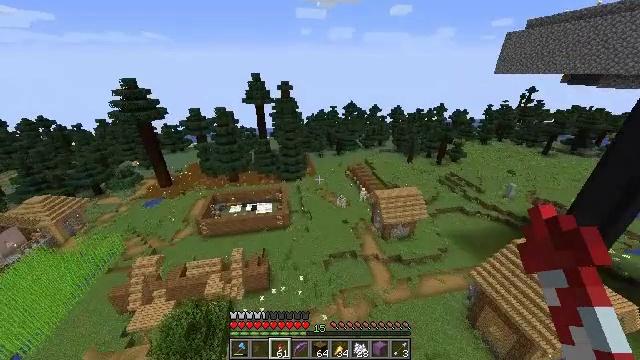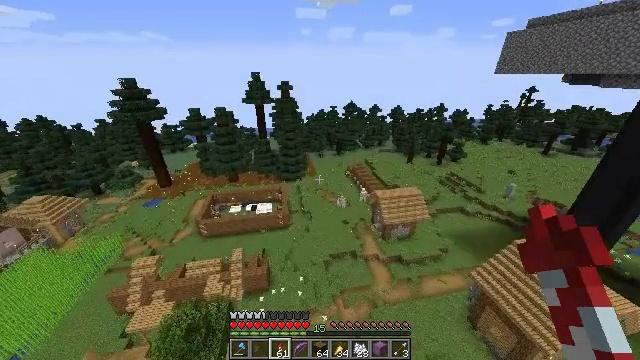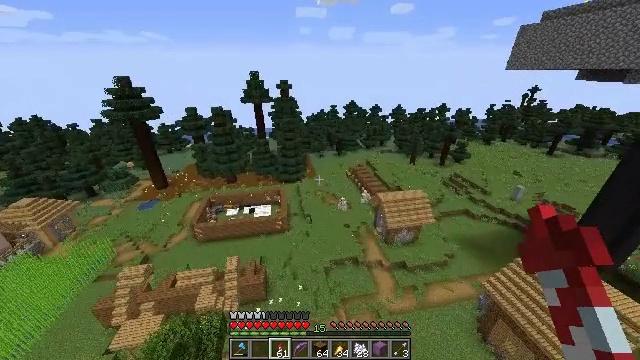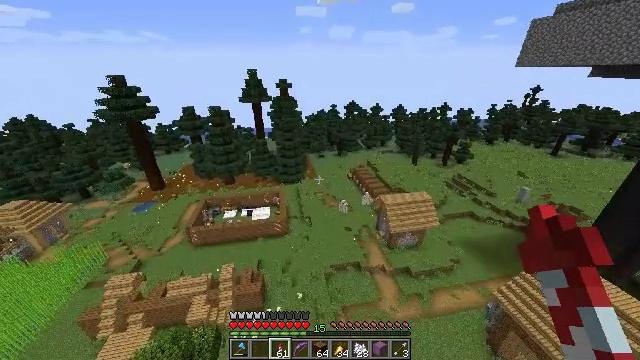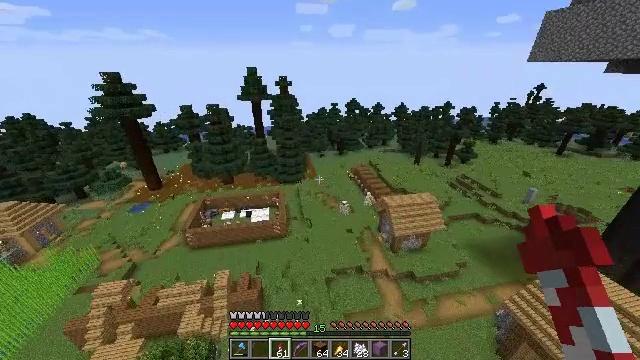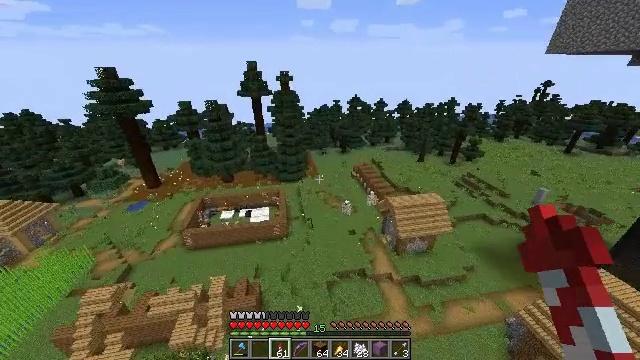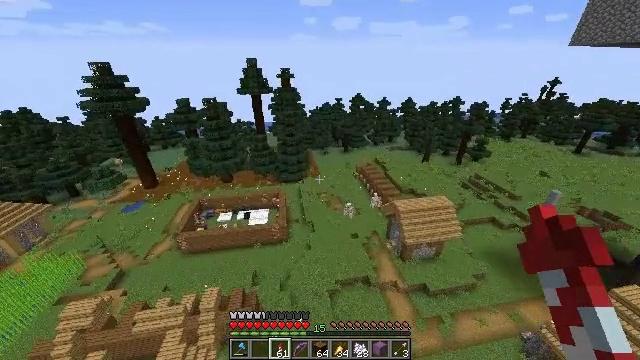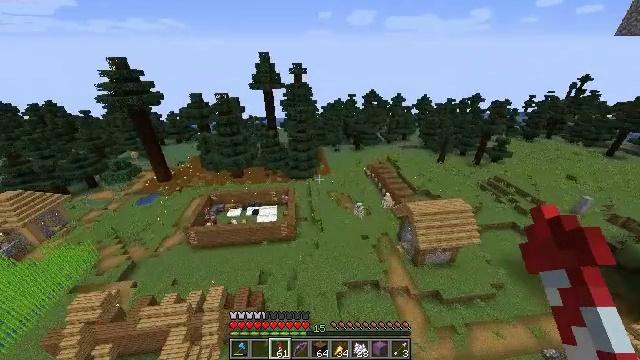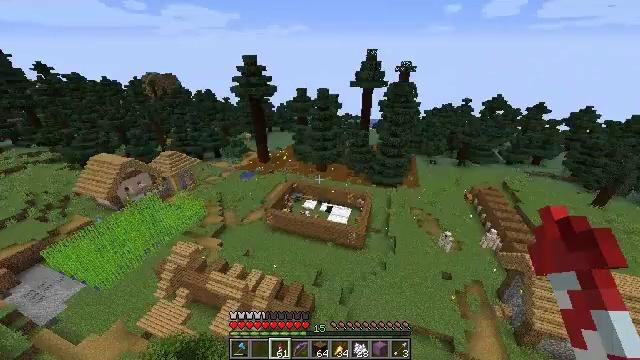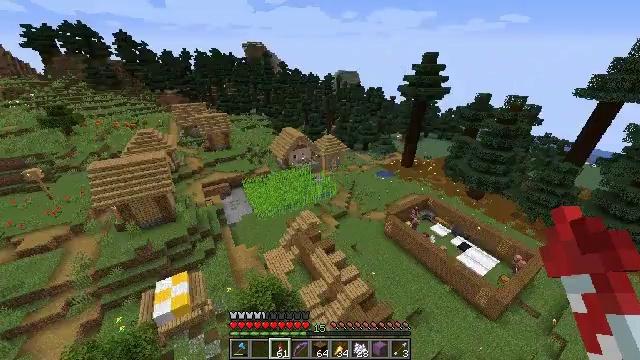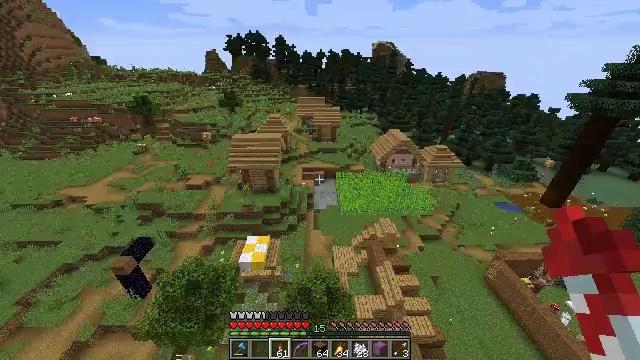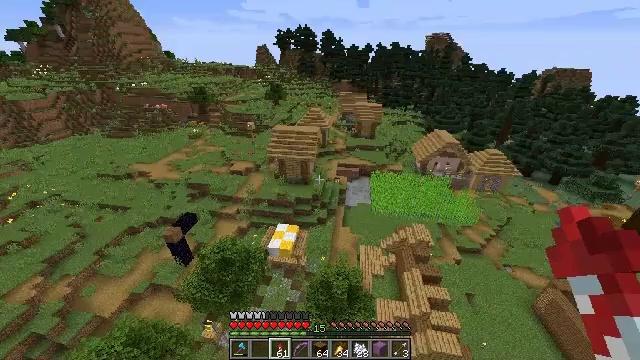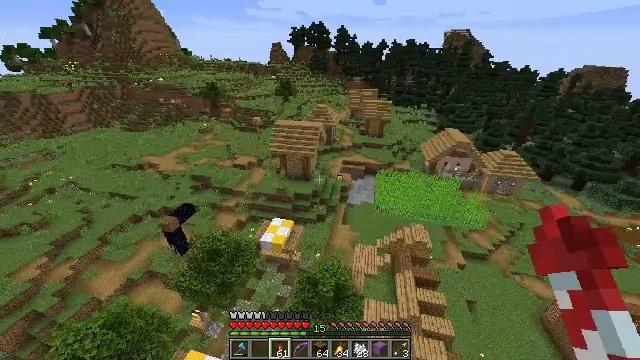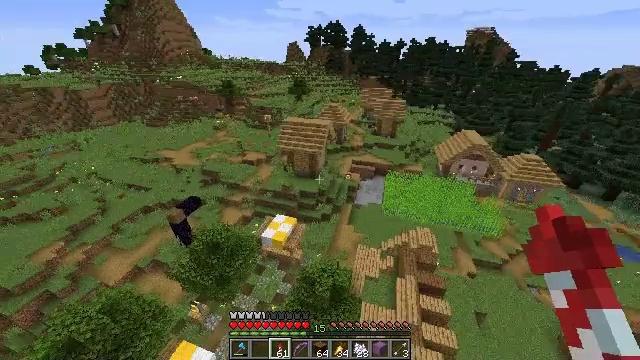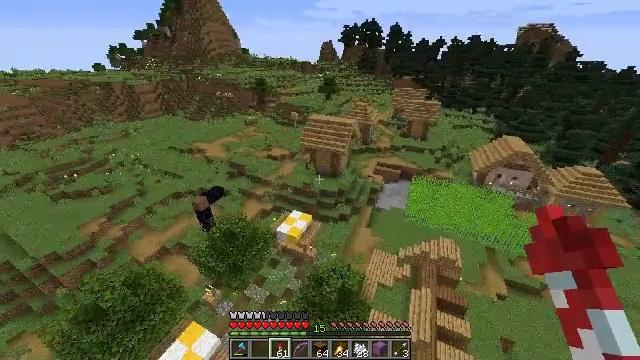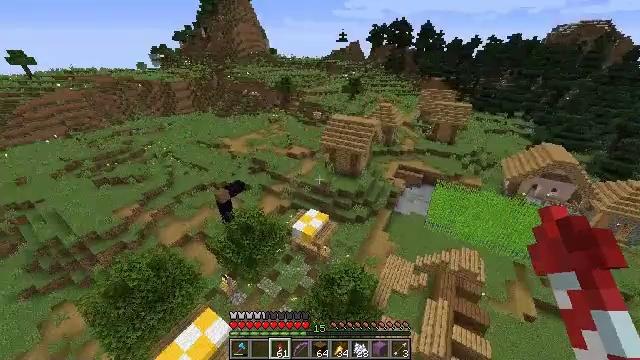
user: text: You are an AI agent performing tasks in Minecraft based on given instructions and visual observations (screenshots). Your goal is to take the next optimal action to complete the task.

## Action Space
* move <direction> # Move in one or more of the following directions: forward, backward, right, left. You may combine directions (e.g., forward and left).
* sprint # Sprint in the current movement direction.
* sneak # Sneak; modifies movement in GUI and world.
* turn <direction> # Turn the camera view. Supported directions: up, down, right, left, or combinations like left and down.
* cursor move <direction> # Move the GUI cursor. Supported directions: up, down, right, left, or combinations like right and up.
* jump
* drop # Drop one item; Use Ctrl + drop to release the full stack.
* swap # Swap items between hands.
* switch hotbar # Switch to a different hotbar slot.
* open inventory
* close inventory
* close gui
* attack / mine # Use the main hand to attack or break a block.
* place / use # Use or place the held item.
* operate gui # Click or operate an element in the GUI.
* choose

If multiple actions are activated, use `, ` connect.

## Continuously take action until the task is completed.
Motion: motion action
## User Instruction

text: Break the lectern to relocate it.
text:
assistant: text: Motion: move forward, sprint, jump
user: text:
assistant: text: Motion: move forward, sprint, jump
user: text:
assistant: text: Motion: move forward, sprint, jump
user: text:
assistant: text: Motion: move forward, sprint, jump
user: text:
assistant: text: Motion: move forward, sprint, jump
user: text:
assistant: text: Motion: move forward, sprint, jump
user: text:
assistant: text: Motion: move forward, sprint, turn left, jump
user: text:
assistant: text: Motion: move forward, sprint, turn left, jump
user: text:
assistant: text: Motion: move forward, sprint, turn left, jump
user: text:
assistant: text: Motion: move forward, sprint, turn left, jump
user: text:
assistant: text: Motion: move forward, sprint, turn left and down, jump
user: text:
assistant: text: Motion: move forward, sprint, turn left, jump
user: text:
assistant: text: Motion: move forward, sprint, turn left, jump
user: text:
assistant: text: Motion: move forward, sprint, turn left, jump
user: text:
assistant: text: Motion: move forward, sprint, turn left, jump
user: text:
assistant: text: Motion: move forward, sprint, turn left, jump
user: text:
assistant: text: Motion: move forward, sprint, turn left, jump
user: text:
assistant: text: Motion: move forward, sprint, turn left, jump
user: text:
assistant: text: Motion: move forward, sprint, turn left, jump
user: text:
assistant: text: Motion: move forward, sprint, turn right, jump
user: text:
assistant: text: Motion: move forward, sprint, turn right, jump
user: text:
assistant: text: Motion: move forward, sprint, turn right, jump
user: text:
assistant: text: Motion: move forward, sprint, turn right, jump
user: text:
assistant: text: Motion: move forward, sprint, turn right, jump
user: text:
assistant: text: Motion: move forward, sprint, turn right, jump
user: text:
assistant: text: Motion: move forward, sprint, turn right, jump
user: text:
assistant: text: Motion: move forward, sprint, jump
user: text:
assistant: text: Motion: move forward, sprint, turn right, jump
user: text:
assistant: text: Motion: move forward, sprint, turn right, jump
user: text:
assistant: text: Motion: move forward, sprint, turn right, jump